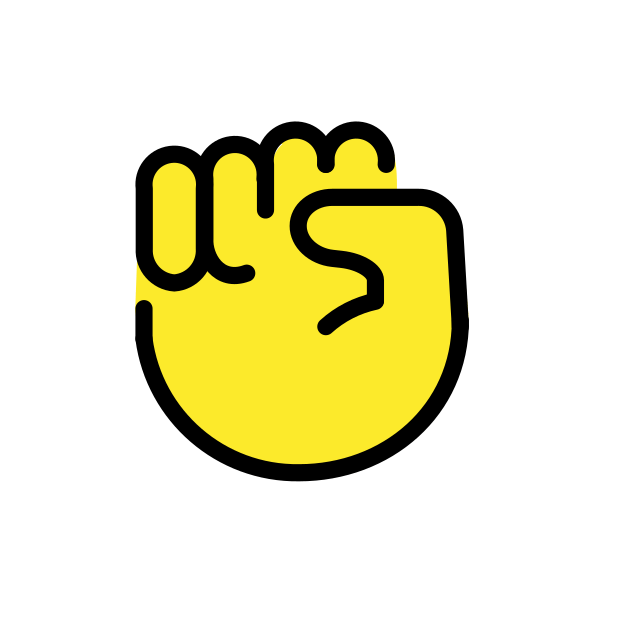
raised fist